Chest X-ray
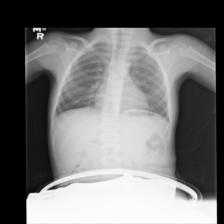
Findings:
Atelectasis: negative
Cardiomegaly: negative
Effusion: negative
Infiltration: negative
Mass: negative
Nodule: negative
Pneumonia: negative
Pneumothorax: negative
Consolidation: negative
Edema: negative
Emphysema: negative
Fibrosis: negative
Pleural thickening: negative
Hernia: negative